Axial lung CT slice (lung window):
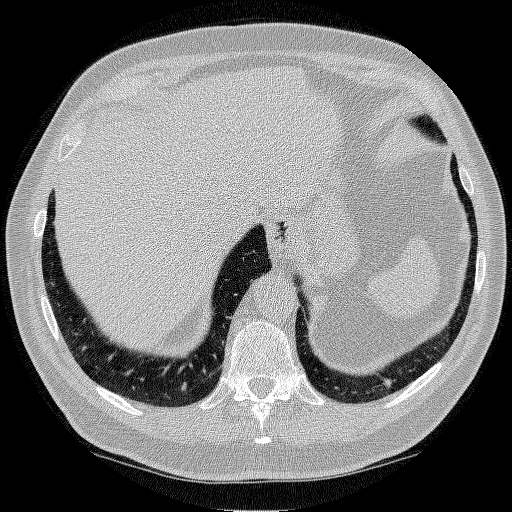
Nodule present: no